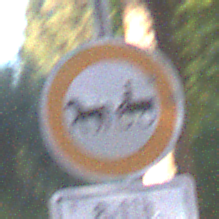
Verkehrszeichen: VerbotGespannfuhrwerke
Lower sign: ZeitangabenOhneBeschraenkungAufWochentage2
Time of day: MorningAfternoon
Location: Outdoor (Suburban)
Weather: Clear
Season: NotSpecified
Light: Natural